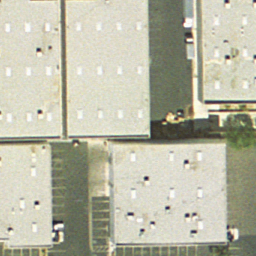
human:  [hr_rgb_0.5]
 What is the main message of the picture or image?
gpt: buildings